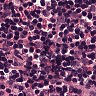
Metastatic tissue present: yes